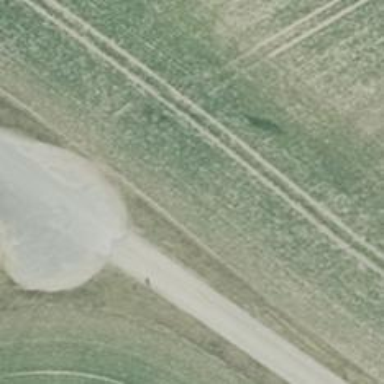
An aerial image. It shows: Track with grade 2 gravel surface.